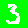
Digit: 3